Field crop: maize
Growth stage: 2
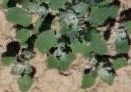
Species: chenopodium